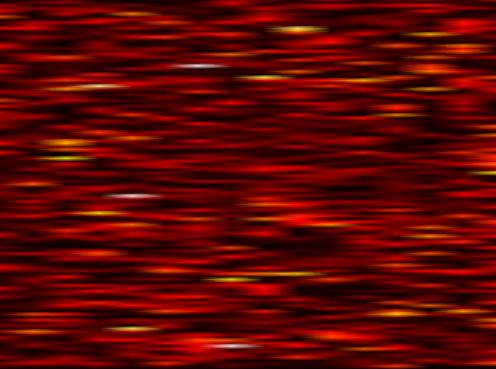
Label: OFDM